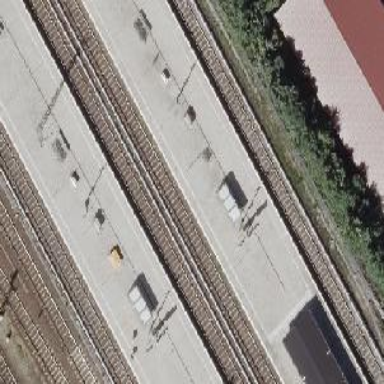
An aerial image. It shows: Railway signal.